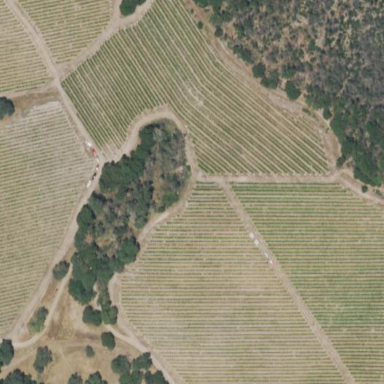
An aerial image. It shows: Vineyard where grapes are grown.